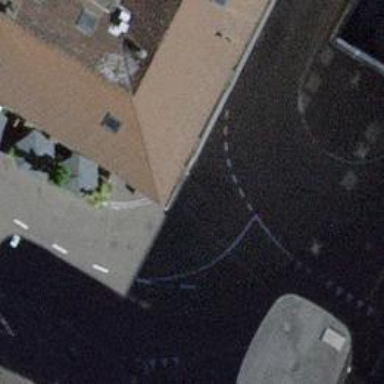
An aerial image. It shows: Unclassified road with asphalt surface. It has designated cycle lane.